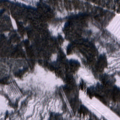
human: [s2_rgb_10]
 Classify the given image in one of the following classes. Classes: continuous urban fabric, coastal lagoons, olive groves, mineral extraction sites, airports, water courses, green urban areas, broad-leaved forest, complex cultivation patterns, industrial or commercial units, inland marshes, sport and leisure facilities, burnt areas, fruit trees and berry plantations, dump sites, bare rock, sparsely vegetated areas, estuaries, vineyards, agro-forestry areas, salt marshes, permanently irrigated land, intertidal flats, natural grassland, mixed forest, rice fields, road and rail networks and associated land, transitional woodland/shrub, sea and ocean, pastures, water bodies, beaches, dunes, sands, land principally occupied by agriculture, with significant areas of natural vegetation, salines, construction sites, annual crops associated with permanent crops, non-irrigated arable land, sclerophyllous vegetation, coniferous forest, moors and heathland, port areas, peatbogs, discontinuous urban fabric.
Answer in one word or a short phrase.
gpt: land principally occupied by agriculture, with significant areas of natural vegetation, coniferous forest, mixed forest, peatbogs